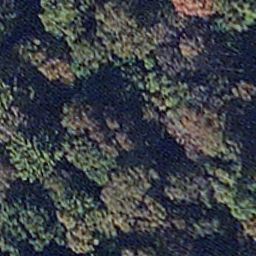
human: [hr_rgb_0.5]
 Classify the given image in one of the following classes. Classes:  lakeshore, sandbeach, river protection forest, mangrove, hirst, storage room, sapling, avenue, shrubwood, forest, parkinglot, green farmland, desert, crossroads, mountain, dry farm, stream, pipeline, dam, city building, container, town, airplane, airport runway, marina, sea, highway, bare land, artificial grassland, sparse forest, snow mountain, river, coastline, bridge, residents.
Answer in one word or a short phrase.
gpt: mangrove